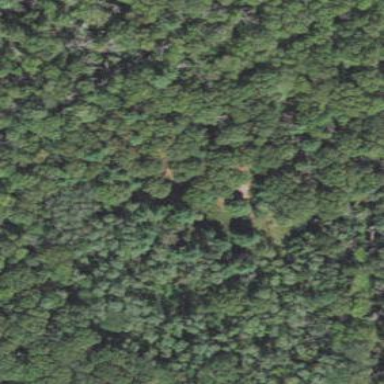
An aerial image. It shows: Mixed leaf woodland.